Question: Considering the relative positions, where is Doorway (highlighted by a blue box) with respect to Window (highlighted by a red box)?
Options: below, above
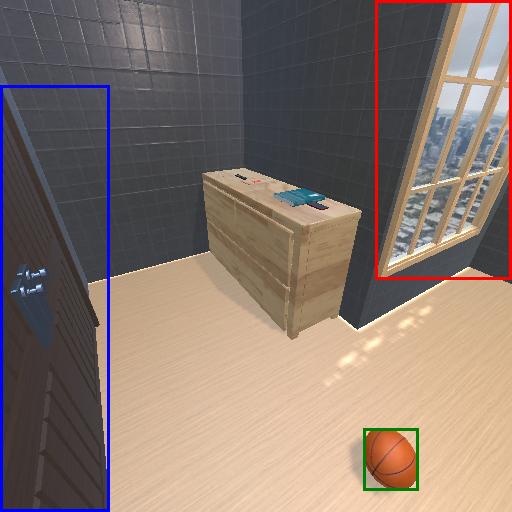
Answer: below